Chest X-ray. View position: PA
Patient age: 51
Patient sex: M
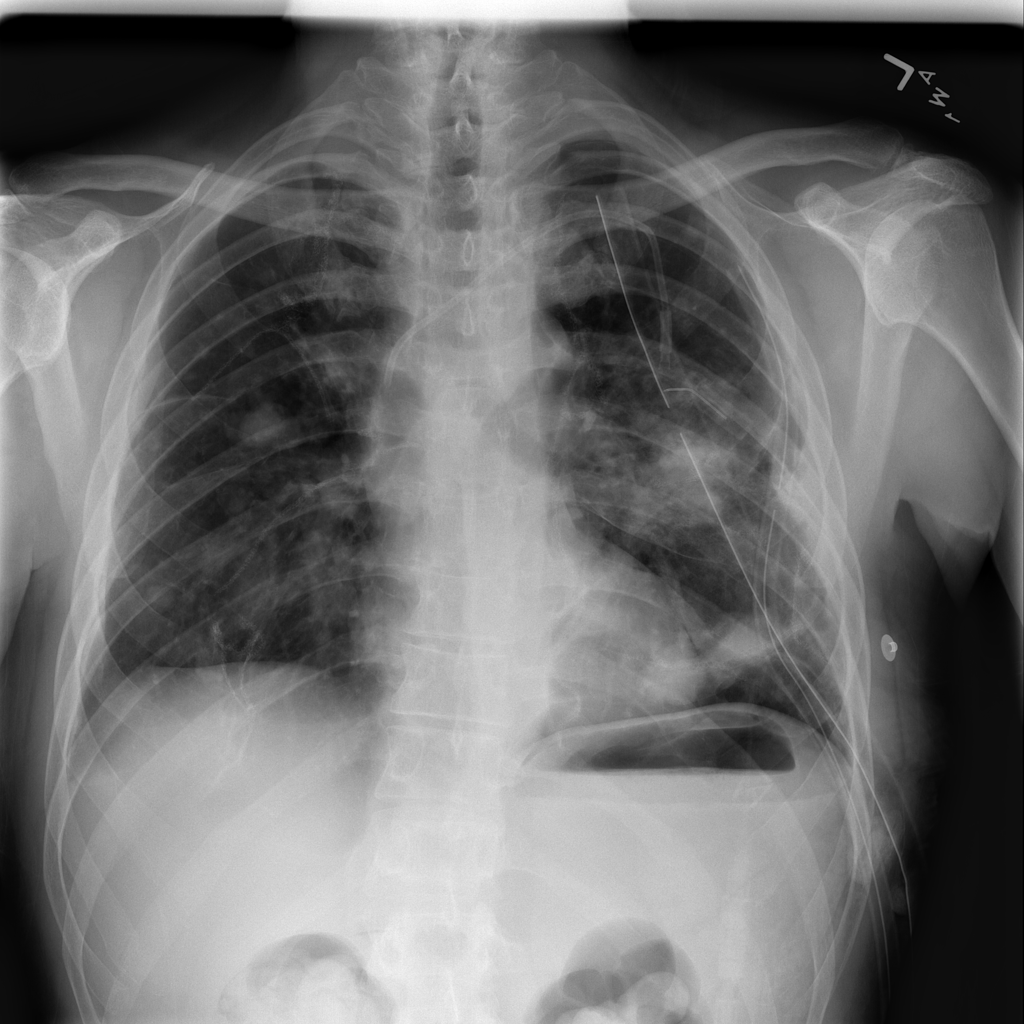
Finding: Pneumothorax